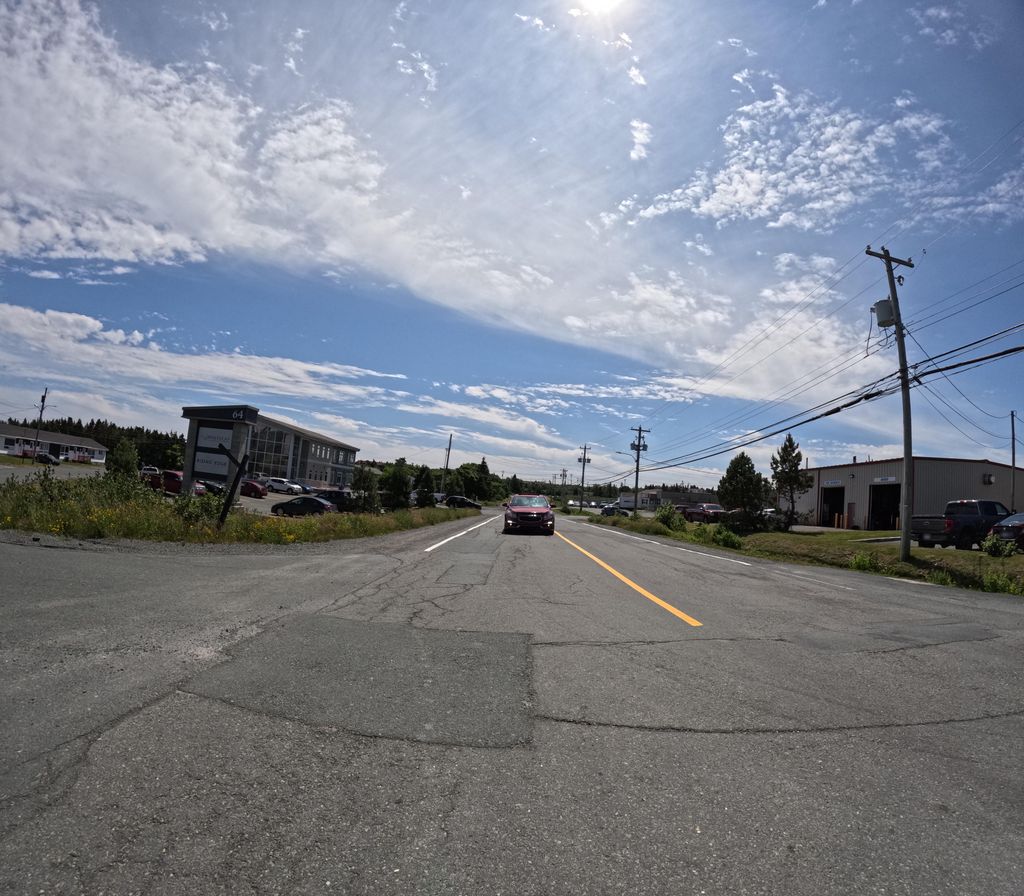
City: st_johns